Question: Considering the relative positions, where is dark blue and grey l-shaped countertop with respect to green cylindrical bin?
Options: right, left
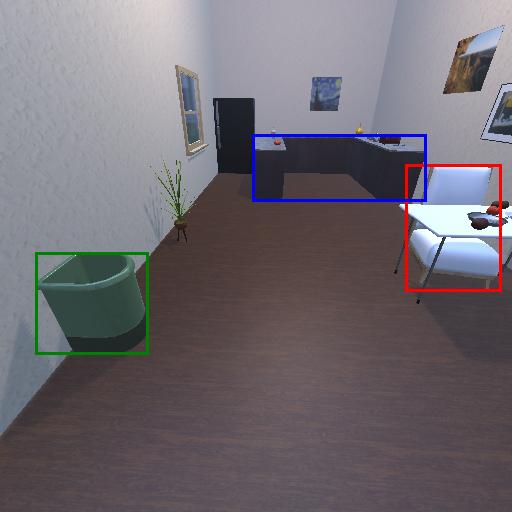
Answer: right